Question: I am learning akka-remote and one of the things I do in my 'LocalActorSystem' is getting remote actor reference and send messages to him
'''
class LocalActor extends Actor {
val remote = context.actorSelection("akka.tcp://HelloRemoteSystem@127.0.0.1:5150/user/RemoteActor")
var counter = 0
def receive = {
case "START" =>
remote ! "Hello from the LocalActor"
case msg: String =>
println(s"LocalActor received message: '$msg'")
if (counter < 5) {
sender ! "Hello back to you"
counter += 1
}
}
}
'''
My 'Remote' looks like
'''
object Remote extends App {
val system = ActorSystem("HelloRemoteSystem", ConfigFactory.load("remote"))
val remoteActor = system.actorOf(Props[RemoteActor], name = "RemoteActor")
remoteActor ! "The RemoteActor is alive"
}
class RemoteActor extends Actor {
def receive = {
case msg: String =>
println(s"RemoteActor received message '$msg'")
sender ! "Hello from the RemoteActor"
}
}
'''
I also wanted to watch 'remoteActor' so that if its dead, LocalActorSystem get to know. So I did
'''
val remote = context.actorSelection("akka.tcp://HelloRemoteSystem@127.0.0.1:5150/user/RemoteActor")
context watch remote
'''
but then compiler fails with following message

1. How come I am able to send message to ActorSelection since it is not Actor?
2. How can I watch RemoteActor?
However, the deprecated API does not complain
'''
val remote = context.actorFor("akka.tcp://HelloRemoteSystem@127.0.0.1:5150/user/RemoteActor")
context watch remote
'''
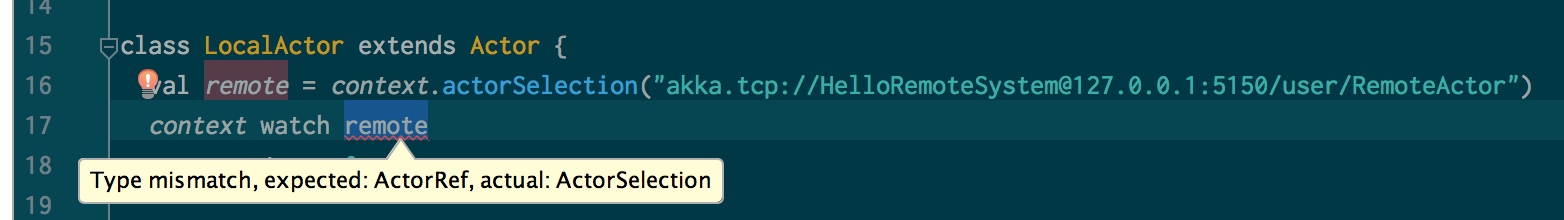
Answer: When you do a lookup via 'actorSelection', that type of object you get back is an 'ActorSelection' and not an 'ActorRef'. Now, an 'ActorSelection' does support both 'tell (!)' and 'ask (?)' so you can interact with it the same way you would an 'ActorRef'. But an looking up actors via 'actorSelection' supports the concept of a wild card, so the 'ActorSelection' you get back potentially represents more than one actor and would allow you to send messages to more than one actor. For instance, if you did :
'system.actorSelection("/user/foo/*")'
this would give you an 'ActorSelection' for all children under the parent 'ActorRef' bound to the name 'foo'. If there were two children and you send a message via that 'ActorSelection', that message would be delivered to both children.
In your case, it looks like you are looking up a single actor instance. In that case, you can get an 'ActorRef' from your 'ActorSelection' by calling 'resolveOne' on it. This will return a 'Future[ActorRef]' that when completed will provide you with an 'ActorRef' that you can watch remotely. You could also send the 'ActorSelection' an 'Identify' message and wait for the 'ActorIdentity' response containing the ref to watch.
You should check out the docs <URL>, specifically the 'Identifying Actors via Actor Selection' section.